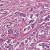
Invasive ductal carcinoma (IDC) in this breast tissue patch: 1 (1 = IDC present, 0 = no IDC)